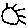
Label: sun